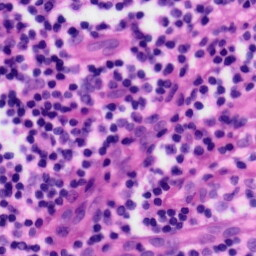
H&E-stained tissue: Tonsil